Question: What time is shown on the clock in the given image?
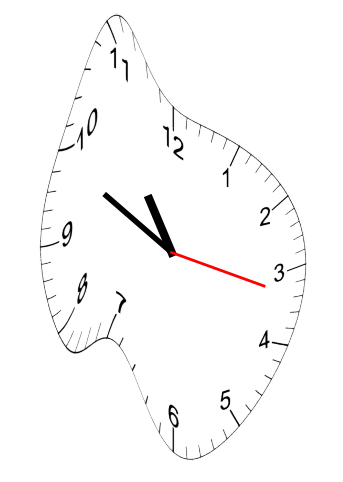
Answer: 10:49:17